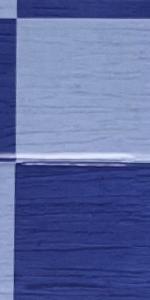
Label: Empty